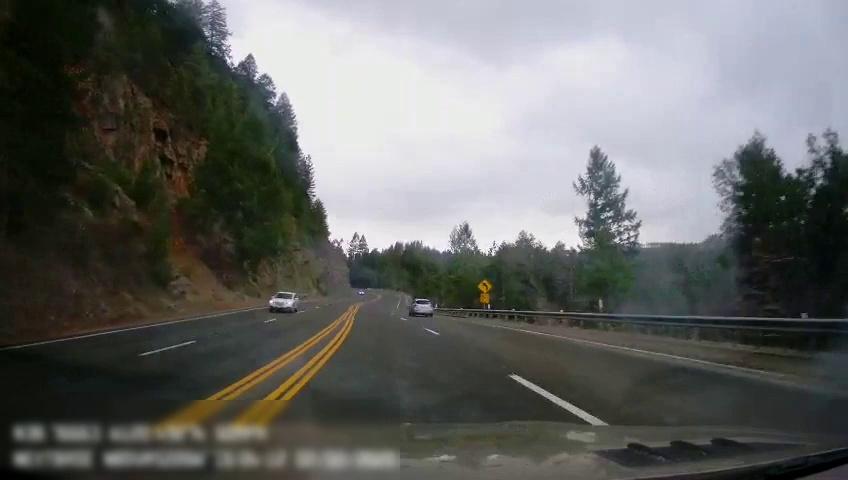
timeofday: Day
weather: Cloudy
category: Drivable Space
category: Vehicles | Car
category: Vehicles | Car
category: Lanes | Alternate Lane
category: Lanes | Alternate Lane
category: Lanes | Alternate Lane
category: Lanes | Current Lane
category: Lanes | Current Lane
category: Lanes | Alternate Lane
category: Traffic | Signs
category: Traffic | Signs